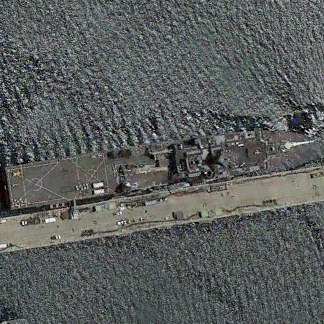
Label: combat